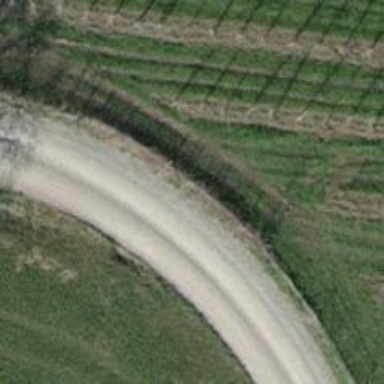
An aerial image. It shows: Track with compacted grade2 surface.